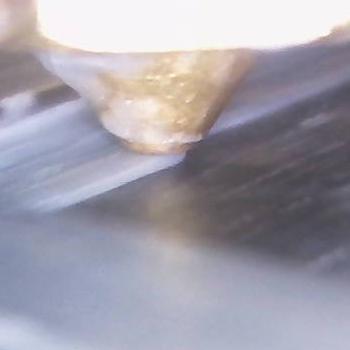
Flow rate: 168%